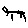
Label: cat